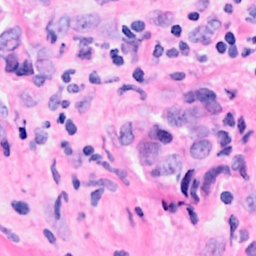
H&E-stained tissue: Breast